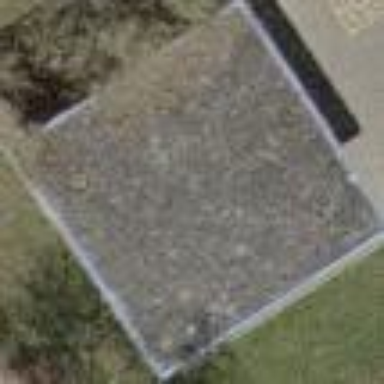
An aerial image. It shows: View of roof of building.